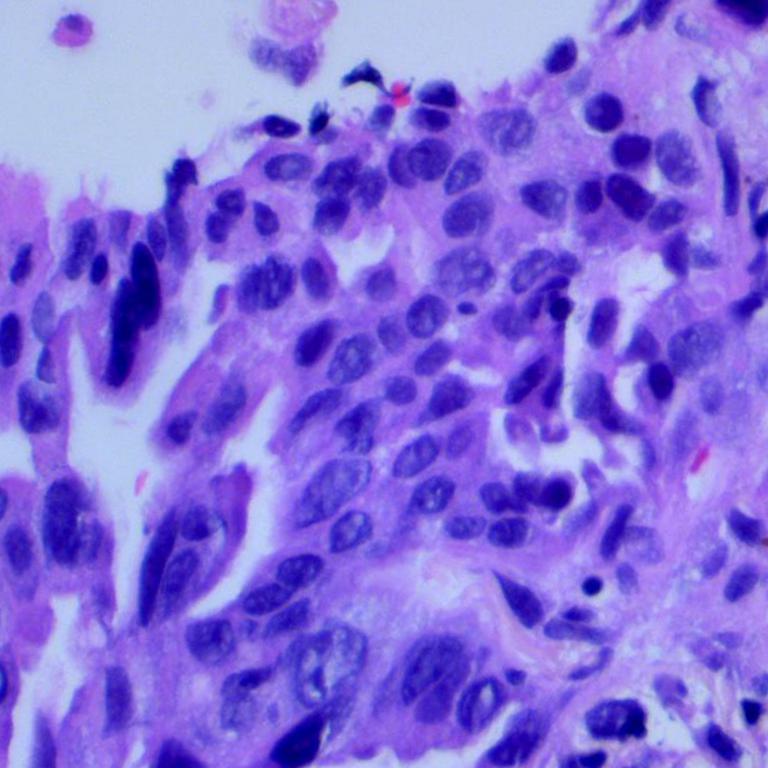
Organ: lung
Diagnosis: adenocarcinomas